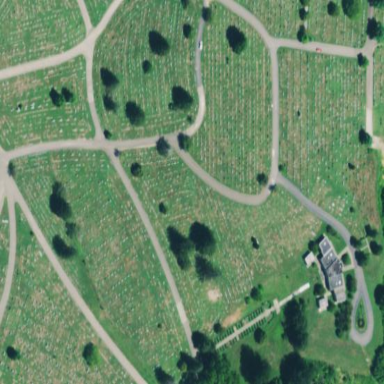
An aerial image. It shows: Cemetery.